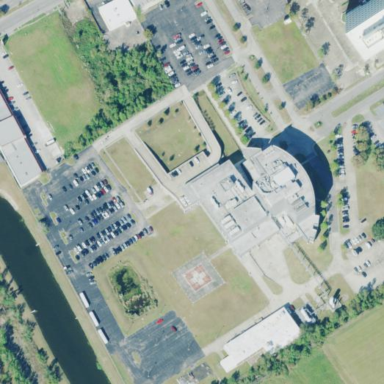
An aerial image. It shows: Hospital building.